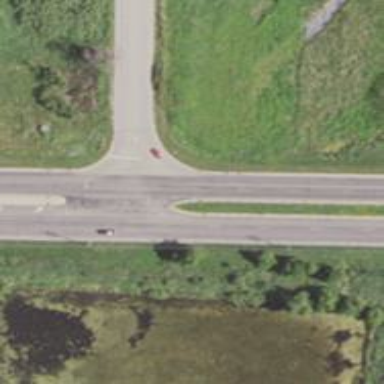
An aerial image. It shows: Stop road.